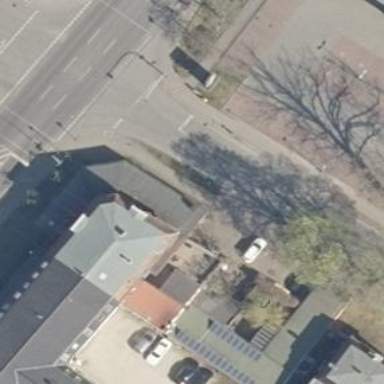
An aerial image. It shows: Building with mansard roof design.